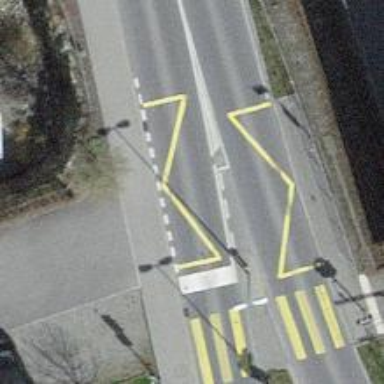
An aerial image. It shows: Bus stop equipped with public transport stop position.